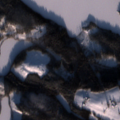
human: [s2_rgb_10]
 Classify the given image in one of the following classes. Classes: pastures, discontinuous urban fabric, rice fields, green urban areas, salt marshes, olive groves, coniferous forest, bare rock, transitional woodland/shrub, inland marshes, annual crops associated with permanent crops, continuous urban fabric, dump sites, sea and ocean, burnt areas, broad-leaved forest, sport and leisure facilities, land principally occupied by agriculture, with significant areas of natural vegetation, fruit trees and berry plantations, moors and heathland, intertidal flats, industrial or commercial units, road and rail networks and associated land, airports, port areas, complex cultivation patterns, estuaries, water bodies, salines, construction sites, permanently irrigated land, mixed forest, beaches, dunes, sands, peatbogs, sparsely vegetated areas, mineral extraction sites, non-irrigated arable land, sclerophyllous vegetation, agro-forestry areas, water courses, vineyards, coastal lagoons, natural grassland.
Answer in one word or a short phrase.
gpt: land principally occupied by agriculture, with significant areas of natural vegetation, coniferous forest, mixed forest, water bodies